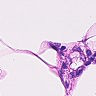
Metastatic tissue present: no